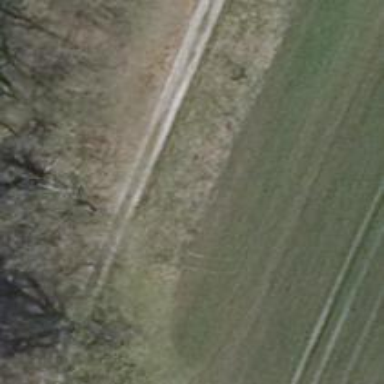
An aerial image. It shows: Row of deciduous broadleaved trees.